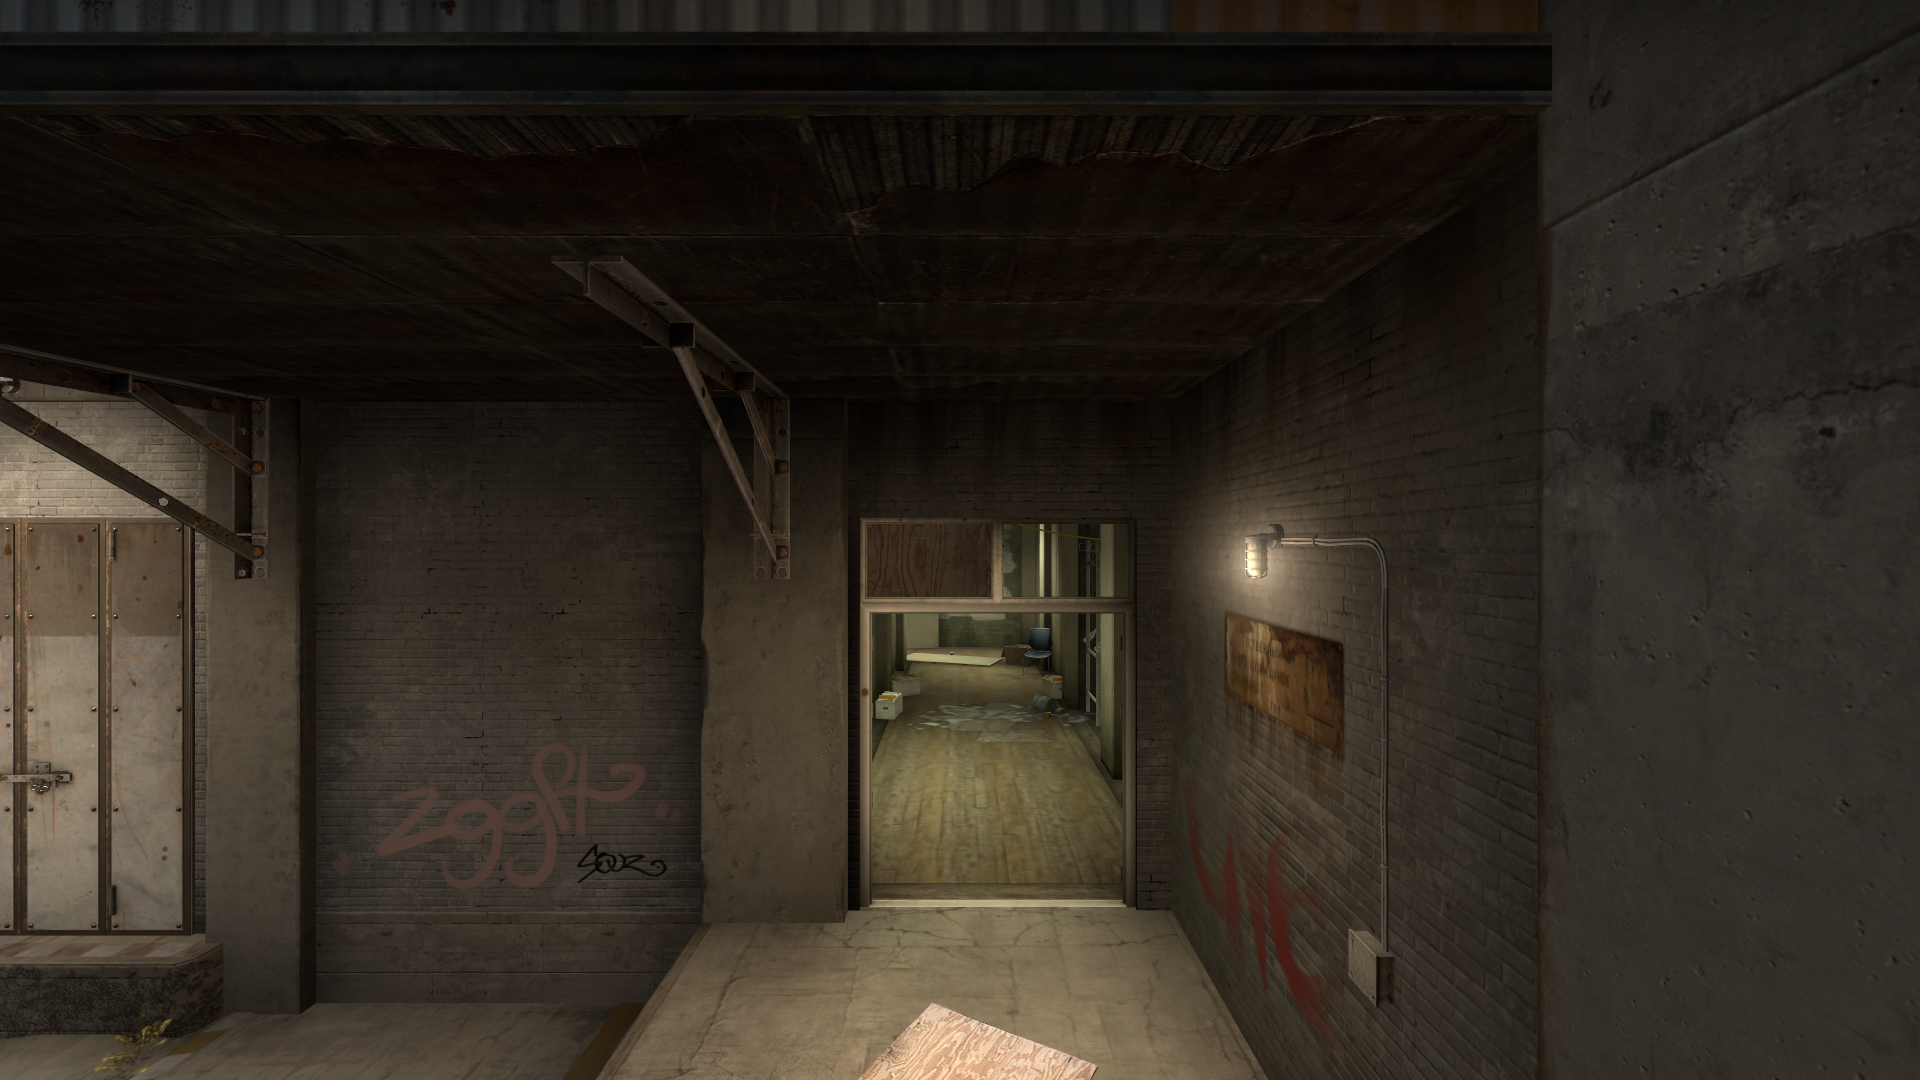
Map: de_train